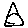
Label: triangle